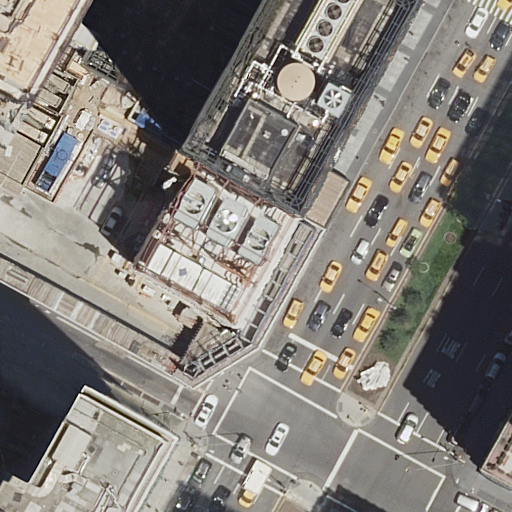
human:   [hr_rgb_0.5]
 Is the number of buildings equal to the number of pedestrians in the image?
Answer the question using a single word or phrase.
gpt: no

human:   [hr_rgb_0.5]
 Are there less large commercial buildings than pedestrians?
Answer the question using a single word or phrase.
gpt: yes

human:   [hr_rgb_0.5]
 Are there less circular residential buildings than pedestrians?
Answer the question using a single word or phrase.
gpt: yes

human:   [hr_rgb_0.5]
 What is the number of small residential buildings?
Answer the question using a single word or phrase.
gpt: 1

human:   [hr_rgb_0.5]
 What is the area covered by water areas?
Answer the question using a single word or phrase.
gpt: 0m2

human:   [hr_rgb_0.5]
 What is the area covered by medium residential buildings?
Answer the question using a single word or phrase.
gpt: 474m2

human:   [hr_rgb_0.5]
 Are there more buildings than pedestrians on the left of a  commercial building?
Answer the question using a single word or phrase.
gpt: yes

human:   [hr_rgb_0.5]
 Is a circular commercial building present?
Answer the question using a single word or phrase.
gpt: no

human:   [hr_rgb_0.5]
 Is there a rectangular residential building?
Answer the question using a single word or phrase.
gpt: yes

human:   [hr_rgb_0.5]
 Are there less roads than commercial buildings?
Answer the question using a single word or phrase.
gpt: no

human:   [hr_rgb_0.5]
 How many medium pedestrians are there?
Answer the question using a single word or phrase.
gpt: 0

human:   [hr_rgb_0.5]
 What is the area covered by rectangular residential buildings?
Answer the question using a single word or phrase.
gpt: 1167m2

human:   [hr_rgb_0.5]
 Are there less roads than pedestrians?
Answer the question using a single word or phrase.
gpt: no

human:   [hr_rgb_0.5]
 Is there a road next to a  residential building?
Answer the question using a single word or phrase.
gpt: yes

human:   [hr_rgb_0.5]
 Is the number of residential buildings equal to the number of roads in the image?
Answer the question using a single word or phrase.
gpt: no

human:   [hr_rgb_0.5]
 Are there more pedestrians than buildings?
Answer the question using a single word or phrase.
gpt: no

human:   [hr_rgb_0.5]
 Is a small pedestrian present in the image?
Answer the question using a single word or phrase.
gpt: no

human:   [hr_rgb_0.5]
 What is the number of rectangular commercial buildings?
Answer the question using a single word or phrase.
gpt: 2

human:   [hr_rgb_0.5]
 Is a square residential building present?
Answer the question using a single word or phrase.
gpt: no

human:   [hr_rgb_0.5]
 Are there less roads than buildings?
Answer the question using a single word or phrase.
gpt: yes

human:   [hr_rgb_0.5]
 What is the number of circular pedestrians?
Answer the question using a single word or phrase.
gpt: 0

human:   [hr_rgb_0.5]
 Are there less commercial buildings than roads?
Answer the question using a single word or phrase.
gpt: yes

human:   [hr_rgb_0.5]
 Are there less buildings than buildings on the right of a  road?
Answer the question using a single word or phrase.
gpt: no

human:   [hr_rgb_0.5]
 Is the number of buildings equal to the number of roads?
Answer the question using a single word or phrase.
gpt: no

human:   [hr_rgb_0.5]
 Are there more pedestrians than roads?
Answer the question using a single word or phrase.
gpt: no

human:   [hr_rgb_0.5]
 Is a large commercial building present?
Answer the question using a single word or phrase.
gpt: no

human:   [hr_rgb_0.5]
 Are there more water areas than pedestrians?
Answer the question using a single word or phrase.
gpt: no

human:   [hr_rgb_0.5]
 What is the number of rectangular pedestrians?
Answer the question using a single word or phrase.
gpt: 0

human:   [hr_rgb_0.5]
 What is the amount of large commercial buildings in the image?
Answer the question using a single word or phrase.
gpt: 0

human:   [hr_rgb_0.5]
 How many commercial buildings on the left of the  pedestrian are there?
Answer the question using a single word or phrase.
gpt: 1

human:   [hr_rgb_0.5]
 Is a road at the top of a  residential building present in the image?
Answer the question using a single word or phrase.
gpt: yes

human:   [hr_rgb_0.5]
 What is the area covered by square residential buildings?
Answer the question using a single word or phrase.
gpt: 0m2

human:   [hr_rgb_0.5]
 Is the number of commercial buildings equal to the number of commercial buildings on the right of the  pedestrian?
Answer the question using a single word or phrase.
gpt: no

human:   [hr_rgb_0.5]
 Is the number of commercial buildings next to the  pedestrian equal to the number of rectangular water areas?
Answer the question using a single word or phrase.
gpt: no

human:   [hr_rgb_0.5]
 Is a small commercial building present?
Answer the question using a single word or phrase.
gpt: yes

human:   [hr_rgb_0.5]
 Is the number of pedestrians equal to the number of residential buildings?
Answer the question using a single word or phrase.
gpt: no